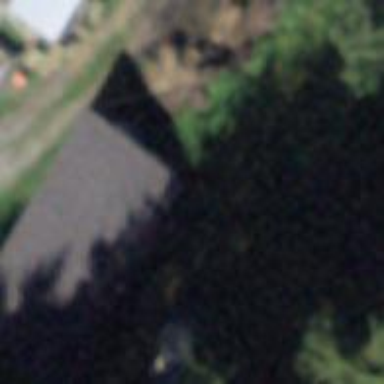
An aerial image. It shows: View of roof of building.